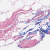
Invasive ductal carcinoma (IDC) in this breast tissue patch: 0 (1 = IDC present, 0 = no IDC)